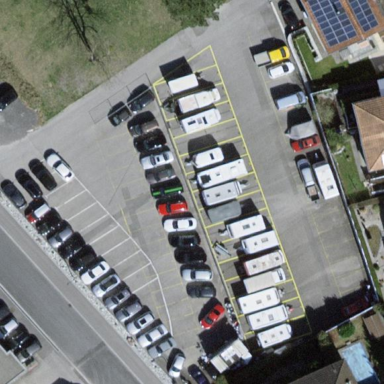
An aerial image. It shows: Car shop.